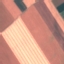
Land use / land cover: AnnualCrop